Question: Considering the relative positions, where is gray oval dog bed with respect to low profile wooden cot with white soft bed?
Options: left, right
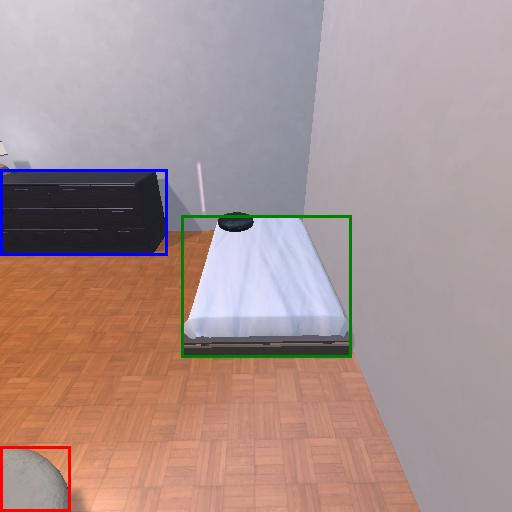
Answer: left